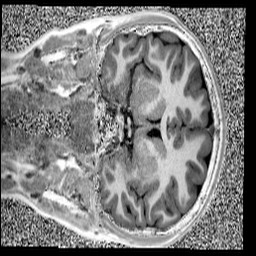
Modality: UNIT1
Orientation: coronal
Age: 13
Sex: male
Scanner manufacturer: siemens
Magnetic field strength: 3 T
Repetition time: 4 s
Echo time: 0.00299 s